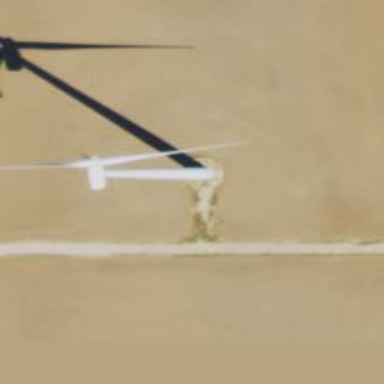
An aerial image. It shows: Wind generator with horizontal axis. The generator is wind turbine.